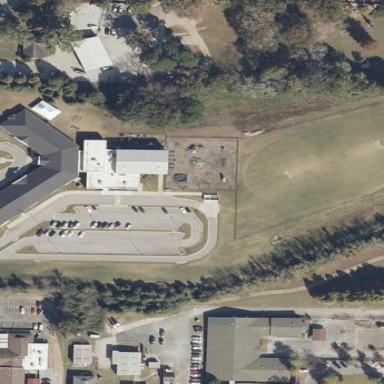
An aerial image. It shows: School building.